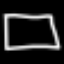
Label: square